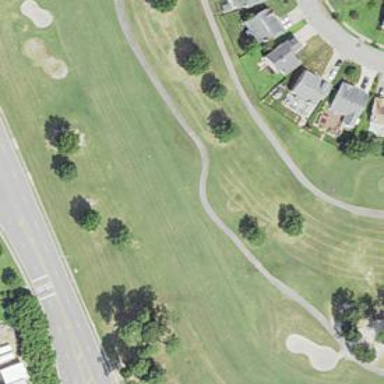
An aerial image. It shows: Golf fairway surrounded by grass.